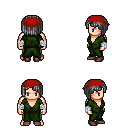
a pixel art fantasy rpg character, male body template, human, light skin, green robe, teal pants, gray pageboy hairstyle, red bandana, white cloth bandages, maroon shoes, four views (front, back, left, right), 2x2 character sprite sheet, small pixel art, hard edges, no anti-aliasing